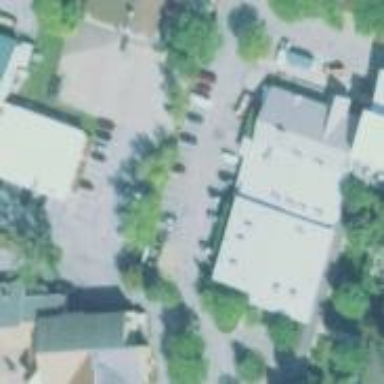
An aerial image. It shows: Hotel building.